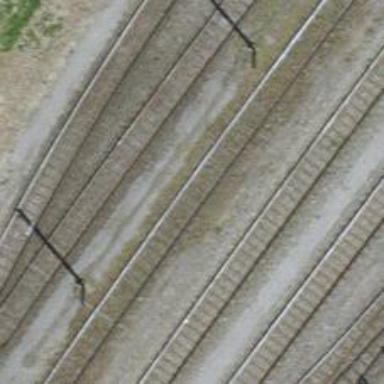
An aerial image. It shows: Single-track electrified railway yard with contact line electrification.